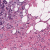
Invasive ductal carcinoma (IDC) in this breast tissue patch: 1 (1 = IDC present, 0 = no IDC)